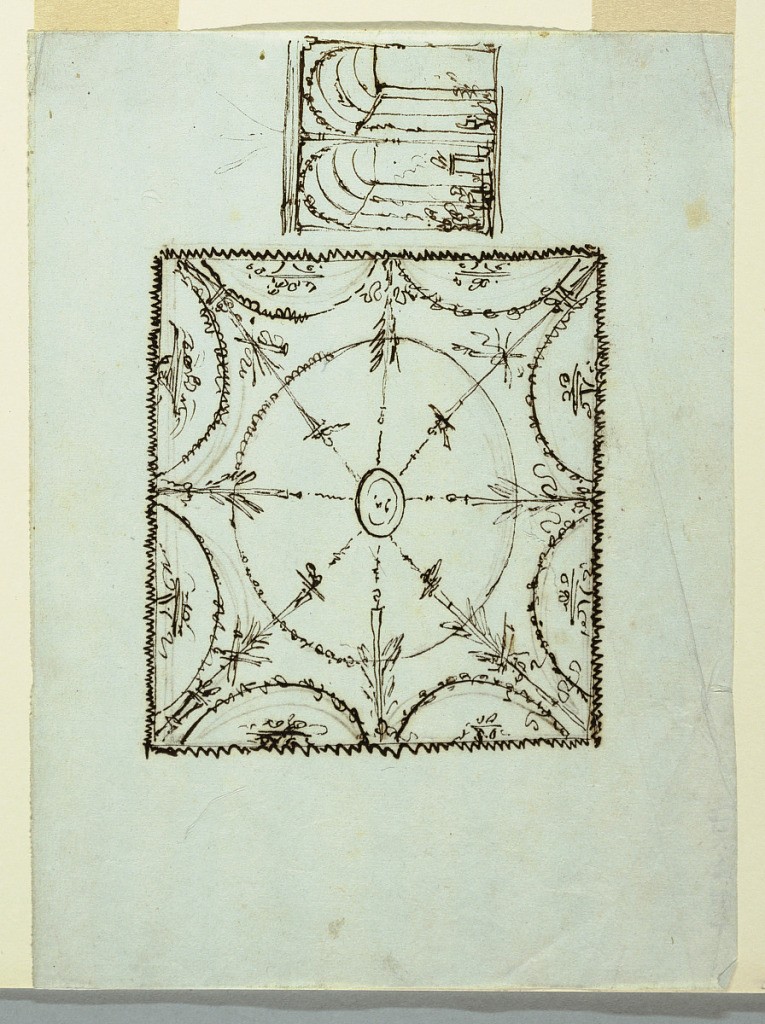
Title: Decorated Ceiling and Wall
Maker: Felice Giani, Italian, 1758–1823
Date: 1800–1823
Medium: Pen and dark brown ink over traces of graphite on blue laid paper
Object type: Drawing
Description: Horizontal rectangle. At left, ceiling. In center, sun-face framed by garlands forming oval. Radially, burning torches. Outside, upper parts of circles with pedestal. At right, view into two aisles of tall structure. At left, representation of sacrifice. Verso: scheme of panels of ceiling, outlined.